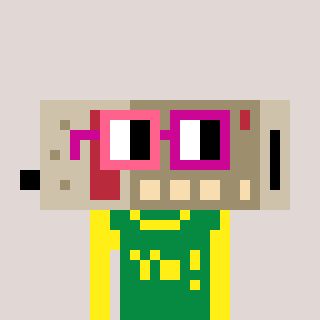
a pixel art character with square pink and red glasses, a cordless phone-shaped head and a green-colored body on a warm background